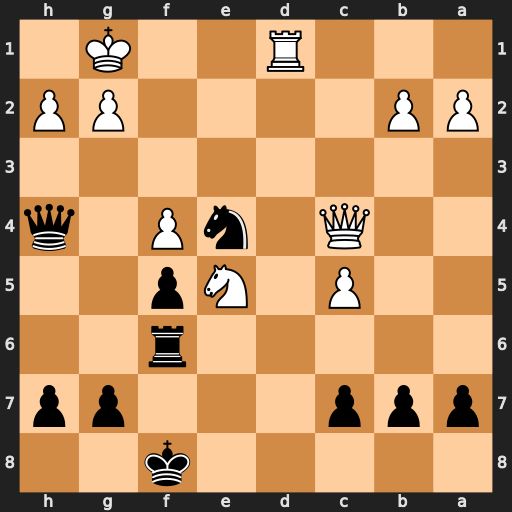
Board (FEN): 5k2/ppp3pp/5r2/2P1Np2/2Q1nP1q/8/PP4PP/3R2K1
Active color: b
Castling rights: -
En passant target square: -
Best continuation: Qf2+ Kh1 Ng3+ hxg3 Rh6#